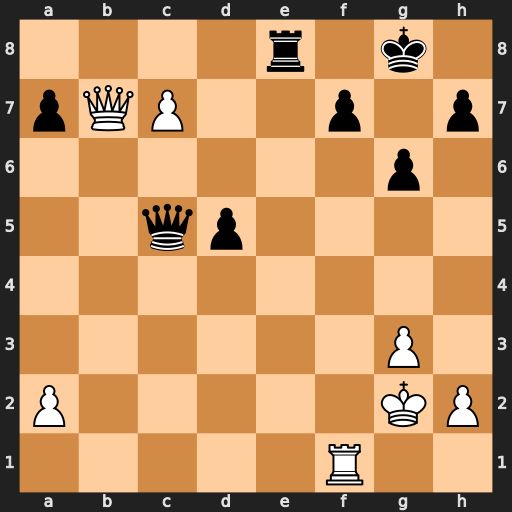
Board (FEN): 4r1k1/pQP2p1p/6p1/2qp4/8/6P1/P5KP/5R2
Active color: w
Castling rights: -
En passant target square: -
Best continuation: Rxf7 Kxf7 c8=Q+